Aerial crown-view tile of a tropical tree (Barro Colorado Island, Panama), acquired 20240611:
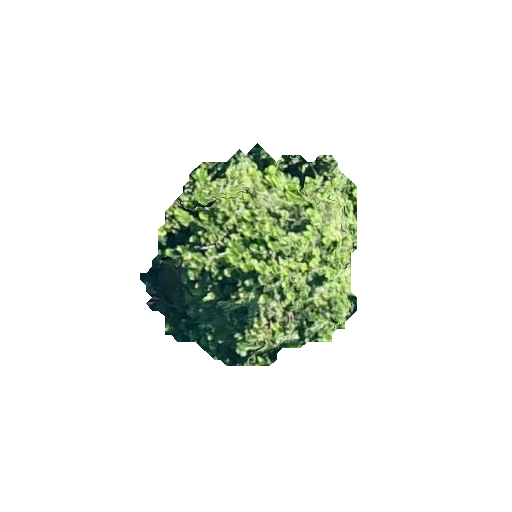
Species: Anacardium excelsum
GBIF accepted scientific name: Anacardium excelsum
Crown area: 55.601 m²